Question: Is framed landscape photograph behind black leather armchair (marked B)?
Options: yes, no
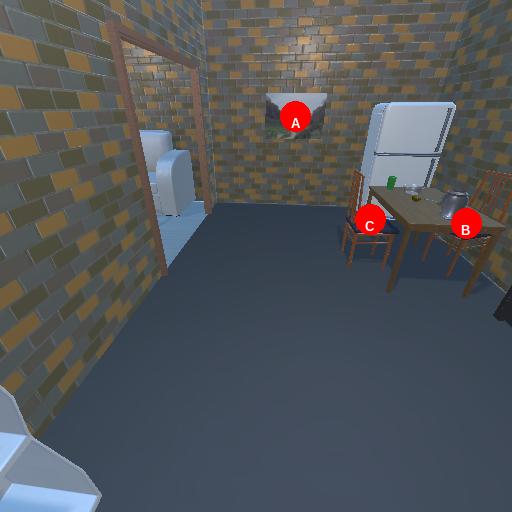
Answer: yes